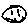
Label: smiley face